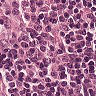
Metastatic tissue present: no